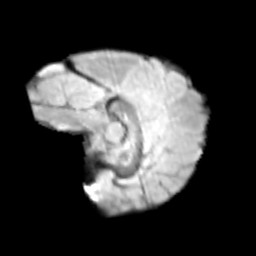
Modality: T2w
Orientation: sagittal
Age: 11
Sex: male
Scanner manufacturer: siemens
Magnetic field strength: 3 T
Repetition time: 3.8 s
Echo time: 0.07 s